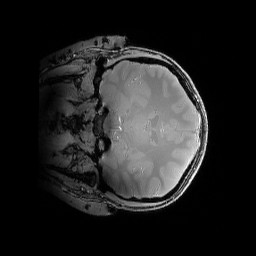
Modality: PDw
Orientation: coronal
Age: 23
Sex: female
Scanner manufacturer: siemens
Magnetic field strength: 6.98 T
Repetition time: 1.38 s
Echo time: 0.00242 s